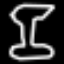
Label: hourglass